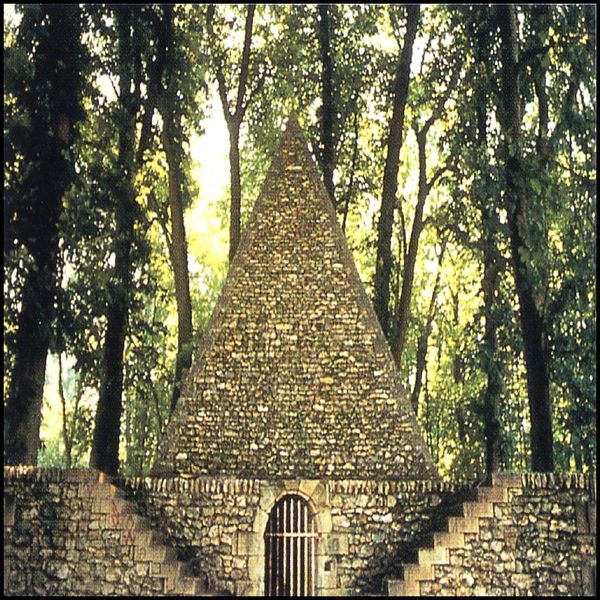
Titel: Der Eis Keller, Glacière, im Park von Désert-de-Retz
Künstler: Georges Le Rouge
Standort: Marly, Park von Désert-de-Retz (EU - F - Lothringen)
Schlagwörter: baum, blätter, schatten, bäume, grün, ocker, braun, licht, tür, dach, gebäude, wand, architektur, spitze, stein, steine, stamm, gitter, schräg, wald, mauer, rundbogen, stämme, treppe, treppen, symmetrie, stufe, stufen, geschlossen, tor, eingang, symmetrisch, grab, pyramide, mausoleum, fensterlos, piramide, isodom